Question: this is my issue.
When I select a single row and I click on the button, the cell must change value, but it doesn't change anything

This is XAML code.
'''
<DataGrid
ItemsSource="{Binding Dati_Viaggio, Mode=TwoWay, UpdateSourceTrigger=PropertyChanged}"
SelectedItem="{Binding SelectDati_Viaggio, Mode=TwoWay, UpdateSourceTrigger=PropertyChanged}"
AutoGenerateColumns="False" HorizontalAlignment="Left" Height="119" Margin="10,10,0,0" VerticalAlignment="Top" Width="497">
<DataGrid.Columns>
<DataGridTextColumn x:Name="NumOrd" Binding="{Binding Path=NumOrd, Mode=TwoWay, UpdateSourceTrigger=PropertyChanged}" Header="NumOrd" Width="150" />
</DataGrid.Columns>
</DataGrid>
'''
and this is c# code
'''
Public ObservableCollection<Model_Ricerca_Dati_Viaggio> Dati_Viaggio
{ get; set; }
private Model_Ricerca_Dati_Viaggio _SelectDati_Viaggio;
public Model_Ricerca_Dati_Viaggio SelectDati_Viaggio {
get { return _SelectDati_Viaggio; }
set {
_SelectDati_Viaggio = value;
OnPropertyChanged("SelectDati_Viaggio");}}
private string _NumOrd { get; set; }
public string NumOrd {
get { return _NumOrd; }
set {
_NumOrd = value;
OnPropertyChanged("NumOrd");}}
Private void Cmd_TrovaExe()
{
SelectDati_Viaggio.NumOrd = Now.@string;
OnPropertyChanged("NumOrd");
OnPropertyChanged("Dati_Viaggio");
OnPropertyChanged("SelectDati_Viaggio");
}
'''
Why the cell doesn't refres after
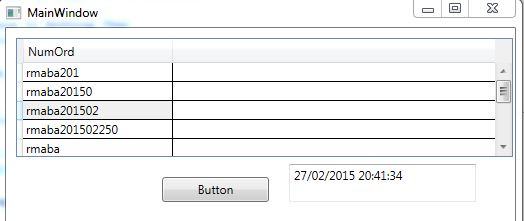
Answer: Your class 'Model_Ricerca_Dati_Viaggio' must as well implements the 'INotifyChanged'interface in order to the changed to be exposed to the UI :
'''
public class Model_Ricerca_Dati_Viaggio:INotifyPropertyChanged
{
private string _numOrd ;
public string NumOrd
{
get
{
return _numOrd;
}
set
{
if (_numOrd == value)
{
return;
}
_numOrd = value;
OnPropertyChanged("NumOrd");
}
}
public event PropertyChangedEventHandler PropertyChanged;
protected virtual void OnPropertyChanged([CallerMemberName] string propertyName = null)
{
PropertyChangedEventHandler handler = PropertyChanged;
if (handler != null) handler(this, new PropertyChangedEventArgs(propertyName));
}
}
'''